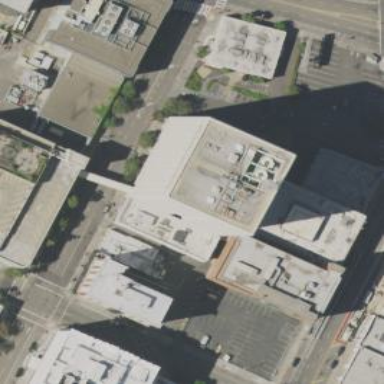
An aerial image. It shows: Tower building.